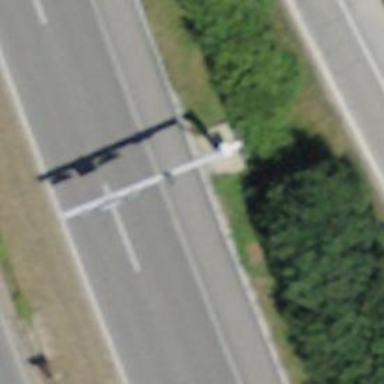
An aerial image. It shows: Gantry with signals.